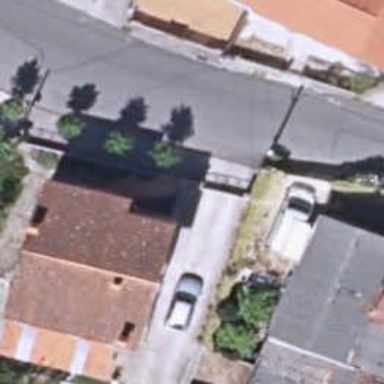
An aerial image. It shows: Simple and straightforward house.